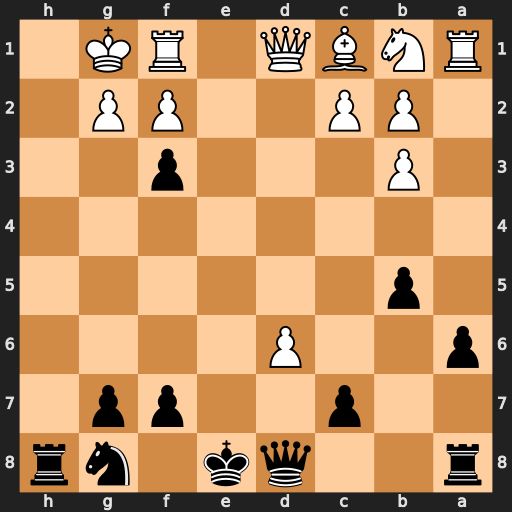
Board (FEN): r2qk1nr/2p2pp1/p2P4/1p6/8/1P3p2/1PP2PP1/RNBQ1RK1
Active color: b
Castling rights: kq
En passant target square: -
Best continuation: Qh4 d7+ Kf8 d8=R+ Rxd8